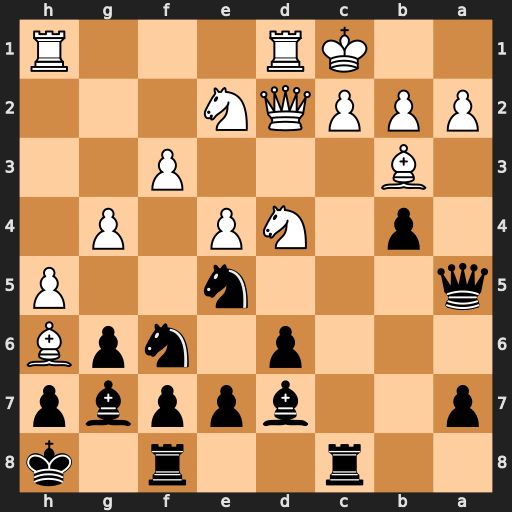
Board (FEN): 2r2r1k/p2bppbp/3p1npB/q3n2P/1p1NP1P1/1B3P2/PPPQN3/2KR3R
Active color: b
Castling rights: -
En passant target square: -
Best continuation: Bxh6 Qxh6 g5 Nf5 Bxf5